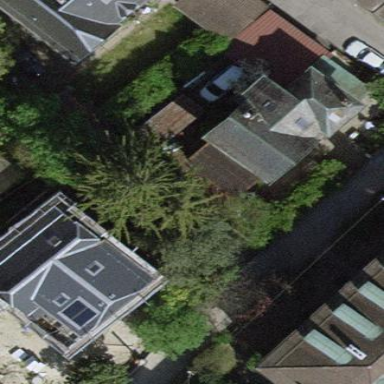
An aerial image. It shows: Garden enclosed by fence.